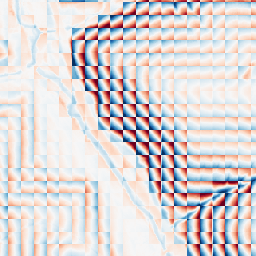
Category: wavelet
Decomposition family: wavelet_biorthogonal
Decomposition parameters: wavelet: bior1.3
level: 4
Upsampling method: area
Upsampling parameters: scale: 8
Upsampling scale: 8